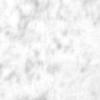
Label: no_change